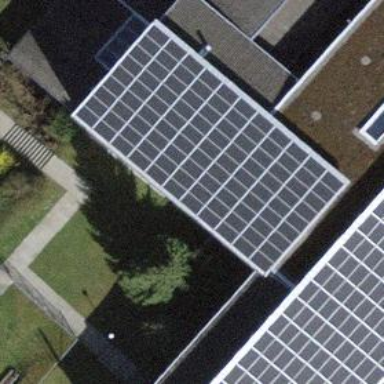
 consisting of solar photovoltaic panels."